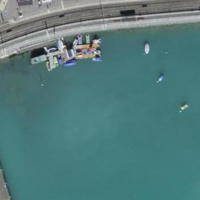
EUNIS habitat code: 14
Species observed at this site:
Fulica atra
Anas platyrhynchos
Podiceps cristatus